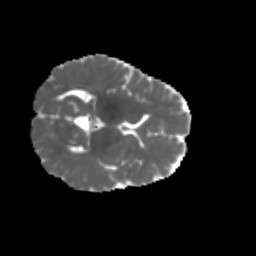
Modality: MD
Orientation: axial
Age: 7
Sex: female
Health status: healthy